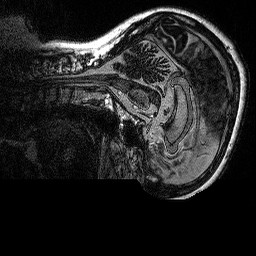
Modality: MP2RAGE
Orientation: sagittal
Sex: female
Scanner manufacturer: siemens
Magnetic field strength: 3 T
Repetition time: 5 s
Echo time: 0.00292 s